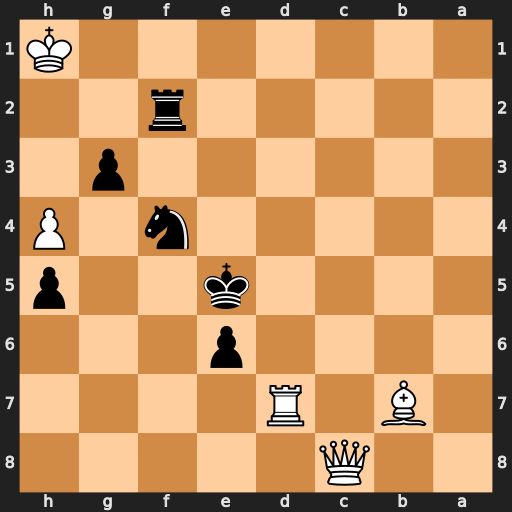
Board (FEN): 2Q5/1B1R4/4p3/4k2p/5n1P/6p1/5r2/7K
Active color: b
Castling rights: -
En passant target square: -
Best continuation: Rf1#